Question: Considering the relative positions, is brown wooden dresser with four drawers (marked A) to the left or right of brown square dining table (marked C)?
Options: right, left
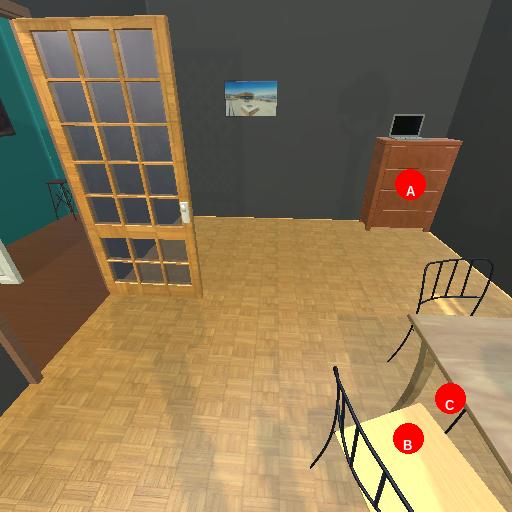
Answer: right